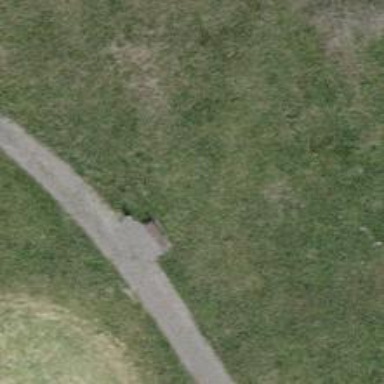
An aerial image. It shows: Bench.